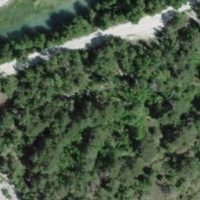
EUNIS habitat code: 44
Species observed at this site:
Neottia nidus-avis